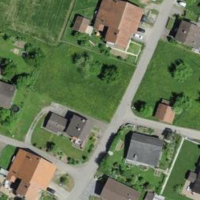
EUNIS habitat code: 55
Species observed at this site:
Vitis vinifera